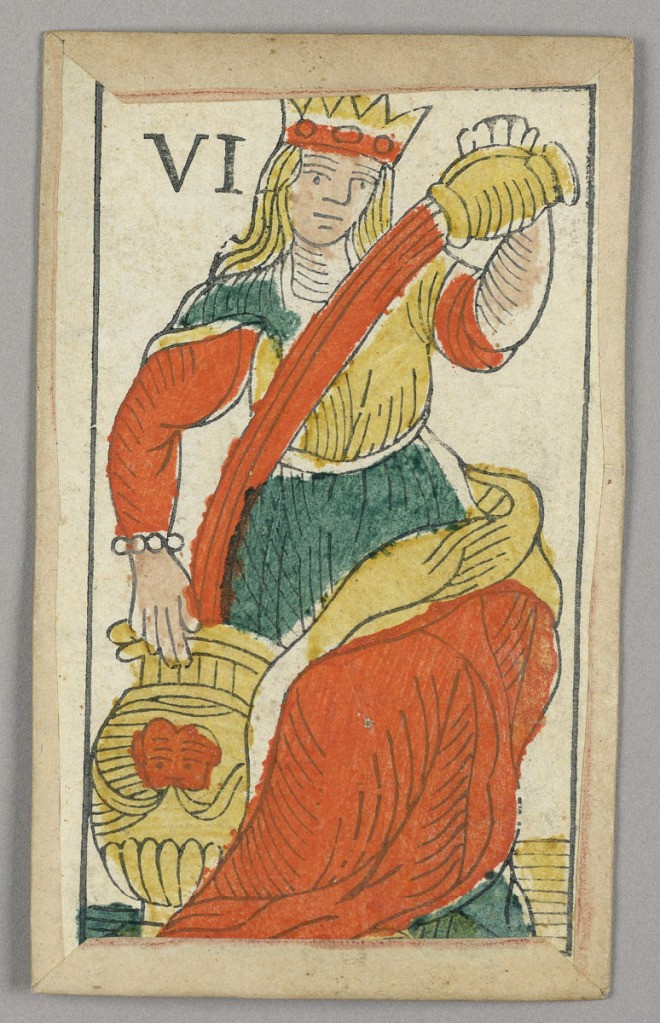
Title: Minchiate (Tarot) Playing Card
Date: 17th century
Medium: Stencil-colored woodblock print
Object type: Playing card
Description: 1909-22-1-1/35: Partial set of Italian Minchiate playing cards50;     1909-22-1-6: Part of a set of Italian Minchiate playing cards.50